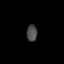
Tissue: lung
Cell type: Smooth muscle cells
Senescence score: 0.5454
Nuclear area (px): 171
Mean DAPI intensity: 74.55